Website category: auto
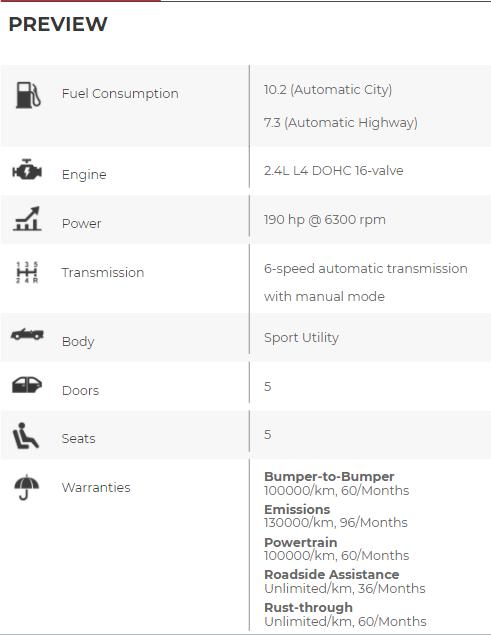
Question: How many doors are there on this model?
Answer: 5

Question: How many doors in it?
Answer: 5

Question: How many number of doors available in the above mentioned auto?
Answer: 5

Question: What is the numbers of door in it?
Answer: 5

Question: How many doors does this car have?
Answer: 5

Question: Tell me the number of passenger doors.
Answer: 5

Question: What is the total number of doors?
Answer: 5

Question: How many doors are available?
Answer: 5

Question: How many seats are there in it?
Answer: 5

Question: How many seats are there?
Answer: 5

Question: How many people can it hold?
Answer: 5

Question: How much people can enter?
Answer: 5

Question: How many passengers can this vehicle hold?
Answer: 5

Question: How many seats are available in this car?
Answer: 5

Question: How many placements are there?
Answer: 5

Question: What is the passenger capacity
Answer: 5

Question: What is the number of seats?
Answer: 5

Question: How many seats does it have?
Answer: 5

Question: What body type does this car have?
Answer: Sport Utility

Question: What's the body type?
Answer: Sport Utility

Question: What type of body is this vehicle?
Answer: Sport Utility

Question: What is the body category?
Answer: Sport Utility

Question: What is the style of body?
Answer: Sport Utility

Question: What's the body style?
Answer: Sport Utility

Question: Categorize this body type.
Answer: Sport Utility

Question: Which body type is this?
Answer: Sport Utility

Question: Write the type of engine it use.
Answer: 2.4L L4 DOHC 16-valve

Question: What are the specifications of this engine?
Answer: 2.4L L4 DOHC 16-valve

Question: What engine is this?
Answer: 2.4L L4 DOHC 16-valve

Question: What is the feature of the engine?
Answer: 2.4L L4 DOHC 16-valve

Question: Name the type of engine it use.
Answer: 2.4L L4 DOHC 16-valve

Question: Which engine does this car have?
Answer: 2.4L L4 DOHC 16-valve

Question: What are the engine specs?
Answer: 2.4L L4 DOHC 16-valve

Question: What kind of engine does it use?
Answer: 2.4L L4 DOHC 16-valve

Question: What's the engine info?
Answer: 2.4L L4 DOHC 16-valve

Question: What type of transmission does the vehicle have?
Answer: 6-speed automatic transmission with manual mode

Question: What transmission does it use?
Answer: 6-speed automatic transmission with manual mode

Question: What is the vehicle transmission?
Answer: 6-speed automatic transmission with manual mode

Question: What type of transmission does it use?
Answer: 6-speed automatic transmission with manual mode

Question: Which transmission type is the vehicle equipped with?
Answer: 6-speed automatic transmission with manual mode

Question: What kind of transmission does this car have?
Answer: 6-speed automatic transmission with manual mode

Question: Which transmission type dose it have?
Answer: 6-speed automatic transmission with manual mode

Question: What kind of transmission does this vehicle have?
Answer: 6-speed automatic transmission with manual mode

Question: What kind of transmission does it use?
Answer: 6-speed automatic transmission with manual mode

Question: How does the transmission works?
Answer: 6-speed automatic transmission with manual mode

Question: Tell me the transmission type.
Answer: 6-speed automatic transmission with manual mode

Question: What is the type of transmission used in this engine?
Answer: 6-speed automatic transmission with manual mode

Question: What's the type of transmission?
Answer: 6-speed automatic transmission with manual mode

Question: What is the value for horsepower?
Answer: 190 hp @ 6300 rpm

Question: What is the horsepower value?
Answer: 190 hp @ 6300 rpm

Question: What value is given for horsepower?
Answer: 190 hp @ 6300 rpm

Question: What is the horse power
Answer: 190 hp @ 6300 rpm

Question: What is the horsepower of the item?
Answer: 190 hp @ 6300 rpm

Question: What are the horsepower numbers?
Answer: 190 hp @ 6300 rpm

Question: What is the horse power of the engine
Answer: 190 hp @ 6300 rpm

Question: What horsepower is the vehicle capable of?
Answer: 190 hp @ 6300 rpm

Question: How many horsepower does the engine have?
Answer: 190 hp @ 6300 rpm

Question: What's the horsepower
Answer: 190 hp @ 6300 rpm

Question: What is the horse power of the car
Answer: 190 hp @ 6300 rpm

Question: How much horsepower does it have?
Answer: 190 hp @ 6300 rpm

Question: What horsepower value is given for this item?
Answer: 190 hp @ 6300 rpm

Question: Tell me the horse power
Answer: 190 hp @ 6300 rpm

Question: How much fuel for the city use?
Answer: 10.2 (Automatic City)

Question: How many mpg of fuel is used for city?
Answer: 10.2 (Automatic City)